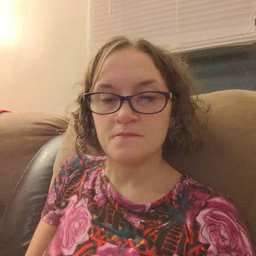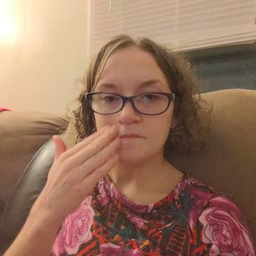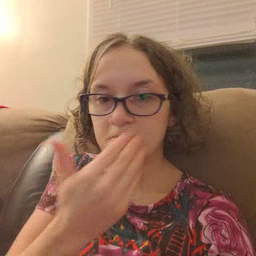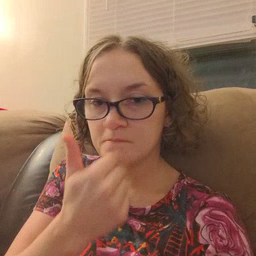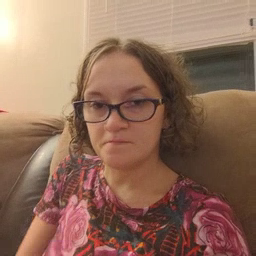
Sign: napkin